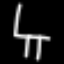
Label: chair